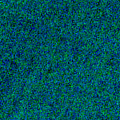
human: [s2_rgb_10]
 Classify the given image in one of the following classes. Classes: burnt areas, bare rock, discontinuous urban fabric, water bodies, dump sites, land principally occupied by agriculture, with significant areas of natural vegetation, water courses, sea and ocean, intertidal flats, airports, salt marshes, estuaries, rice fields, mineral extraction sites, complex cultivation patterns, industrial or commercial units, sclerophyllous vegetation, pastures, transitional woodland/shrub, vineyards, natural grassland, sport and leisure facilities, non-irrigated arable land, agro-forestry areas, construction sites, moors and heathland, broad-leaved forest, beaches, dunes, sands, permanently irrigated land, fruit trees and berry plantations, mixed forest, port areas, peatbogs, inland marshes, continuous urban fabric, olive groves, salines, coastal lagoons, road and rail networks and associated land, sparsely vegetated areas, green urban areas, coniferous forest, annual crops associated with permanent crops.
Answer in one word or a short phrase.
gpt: sea and ocean